Interaction volume radius: 10 \u00c5
Interaction volume height: 15 \u00c5
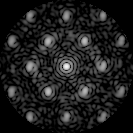
Disorder parameter: 0.3927